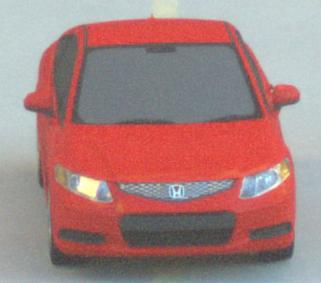
Make: Honda
Model: Civic Limousine 1.8
Detailed model: Civic (IX) Limousine
Model produced from: 2014/05
Model produced until: 2017/06
Doors: 4
Color: red
Road condition: dry road
Daytime: sunrise or sunset
Contrast: medium contrast